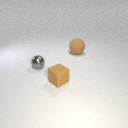
large brown rubber sphere to the right of small gray metal sphere